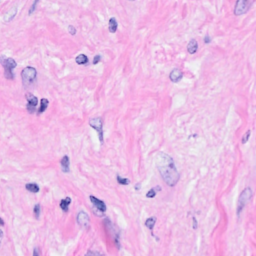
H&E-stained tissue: Breast